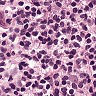
Metastatic tissue present: no